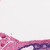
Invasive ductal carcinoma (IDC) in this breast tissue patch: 0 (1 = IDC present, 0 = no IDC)